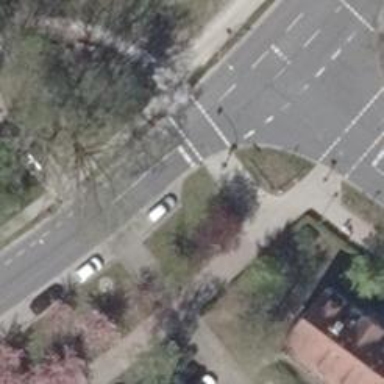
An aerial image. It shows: Road with traffic signals.